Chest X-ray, PA view. Patient: 15 years old, sex F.
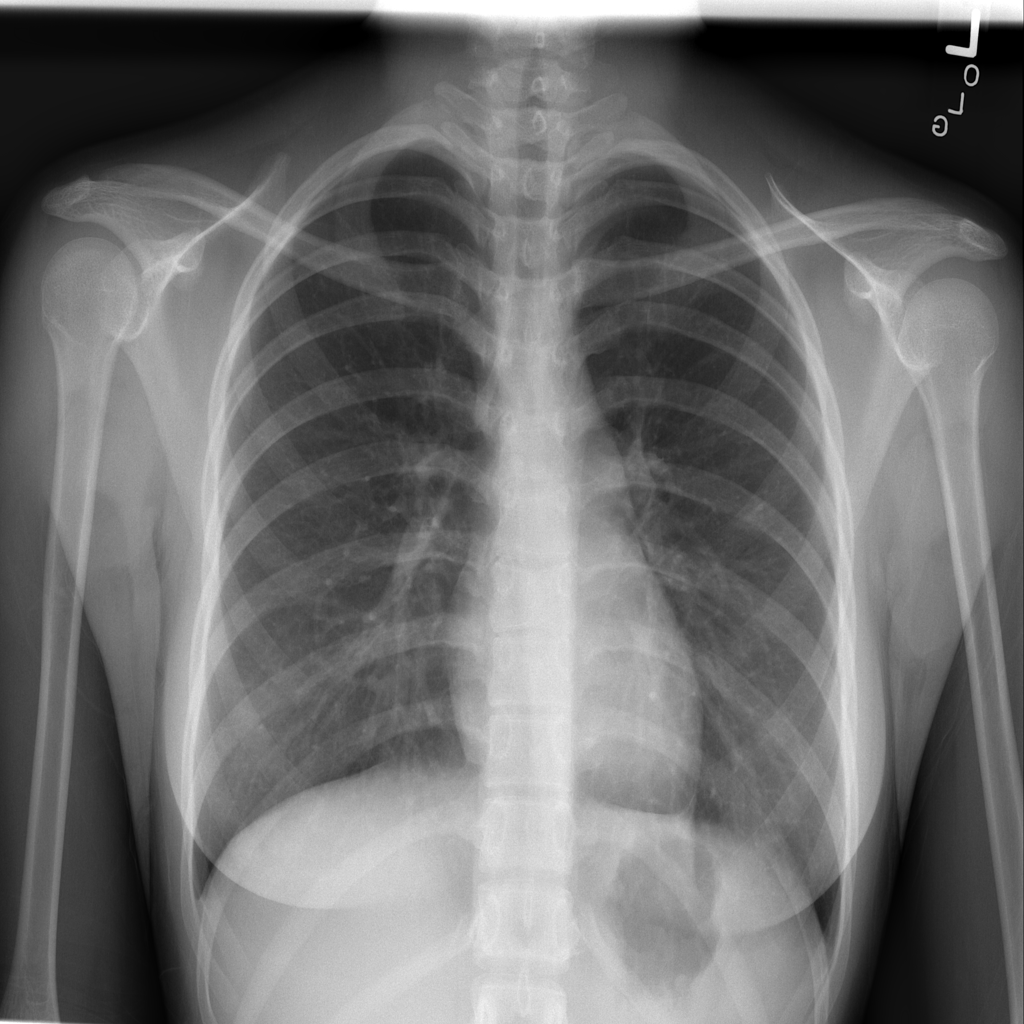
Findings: No Finding